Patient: sex F, age 38
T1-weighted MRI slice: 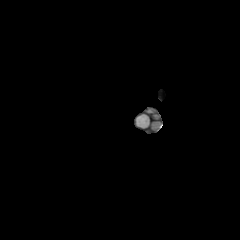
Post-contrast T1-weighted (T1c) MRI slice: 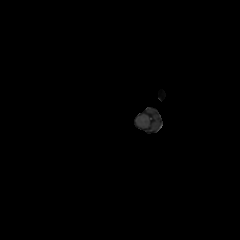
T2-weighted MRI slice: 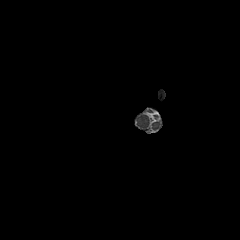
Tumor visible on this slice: no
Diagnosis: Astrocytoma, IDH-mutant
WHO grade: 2